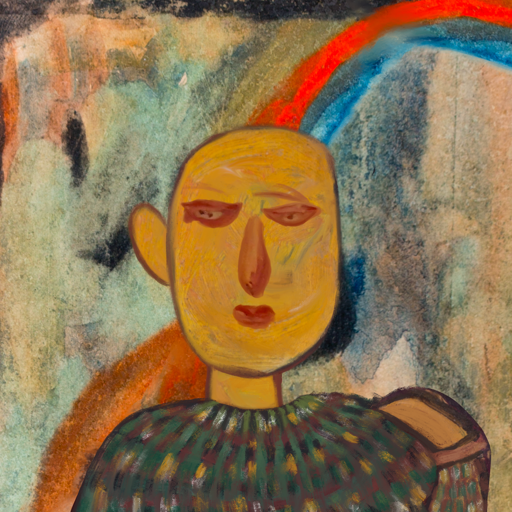
Background: Childish, Head And Neck Front: After_Raid, Face Front: Pious_Lady, Bust: After_Raid, Hair Front: Blank, Head Accessory: Blank, Second Necklace: Blank, Necklace: Blank, Baby: Blank